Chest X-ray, PA view. Patient: 54 years old, sex M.
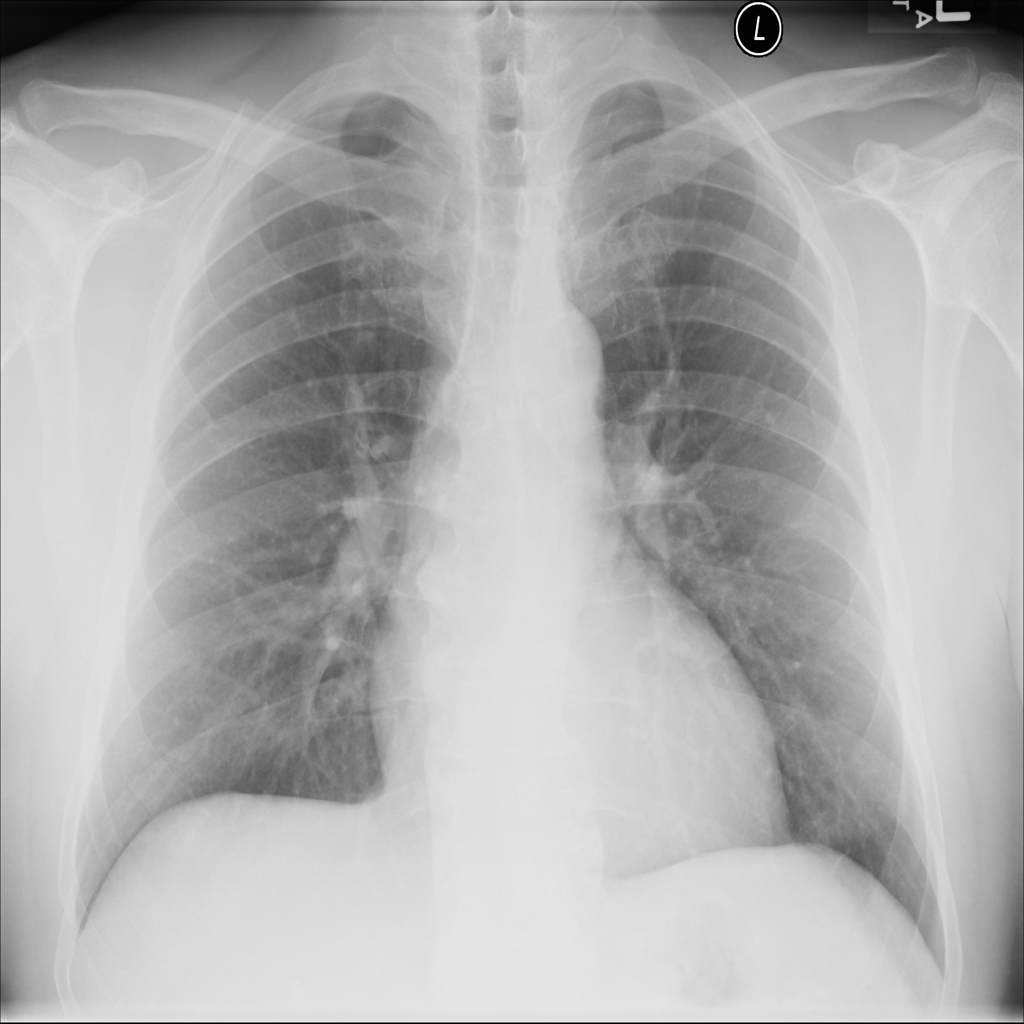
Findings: No Finding